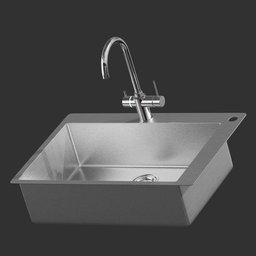
Label: appliances